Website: walmart
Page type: receipt
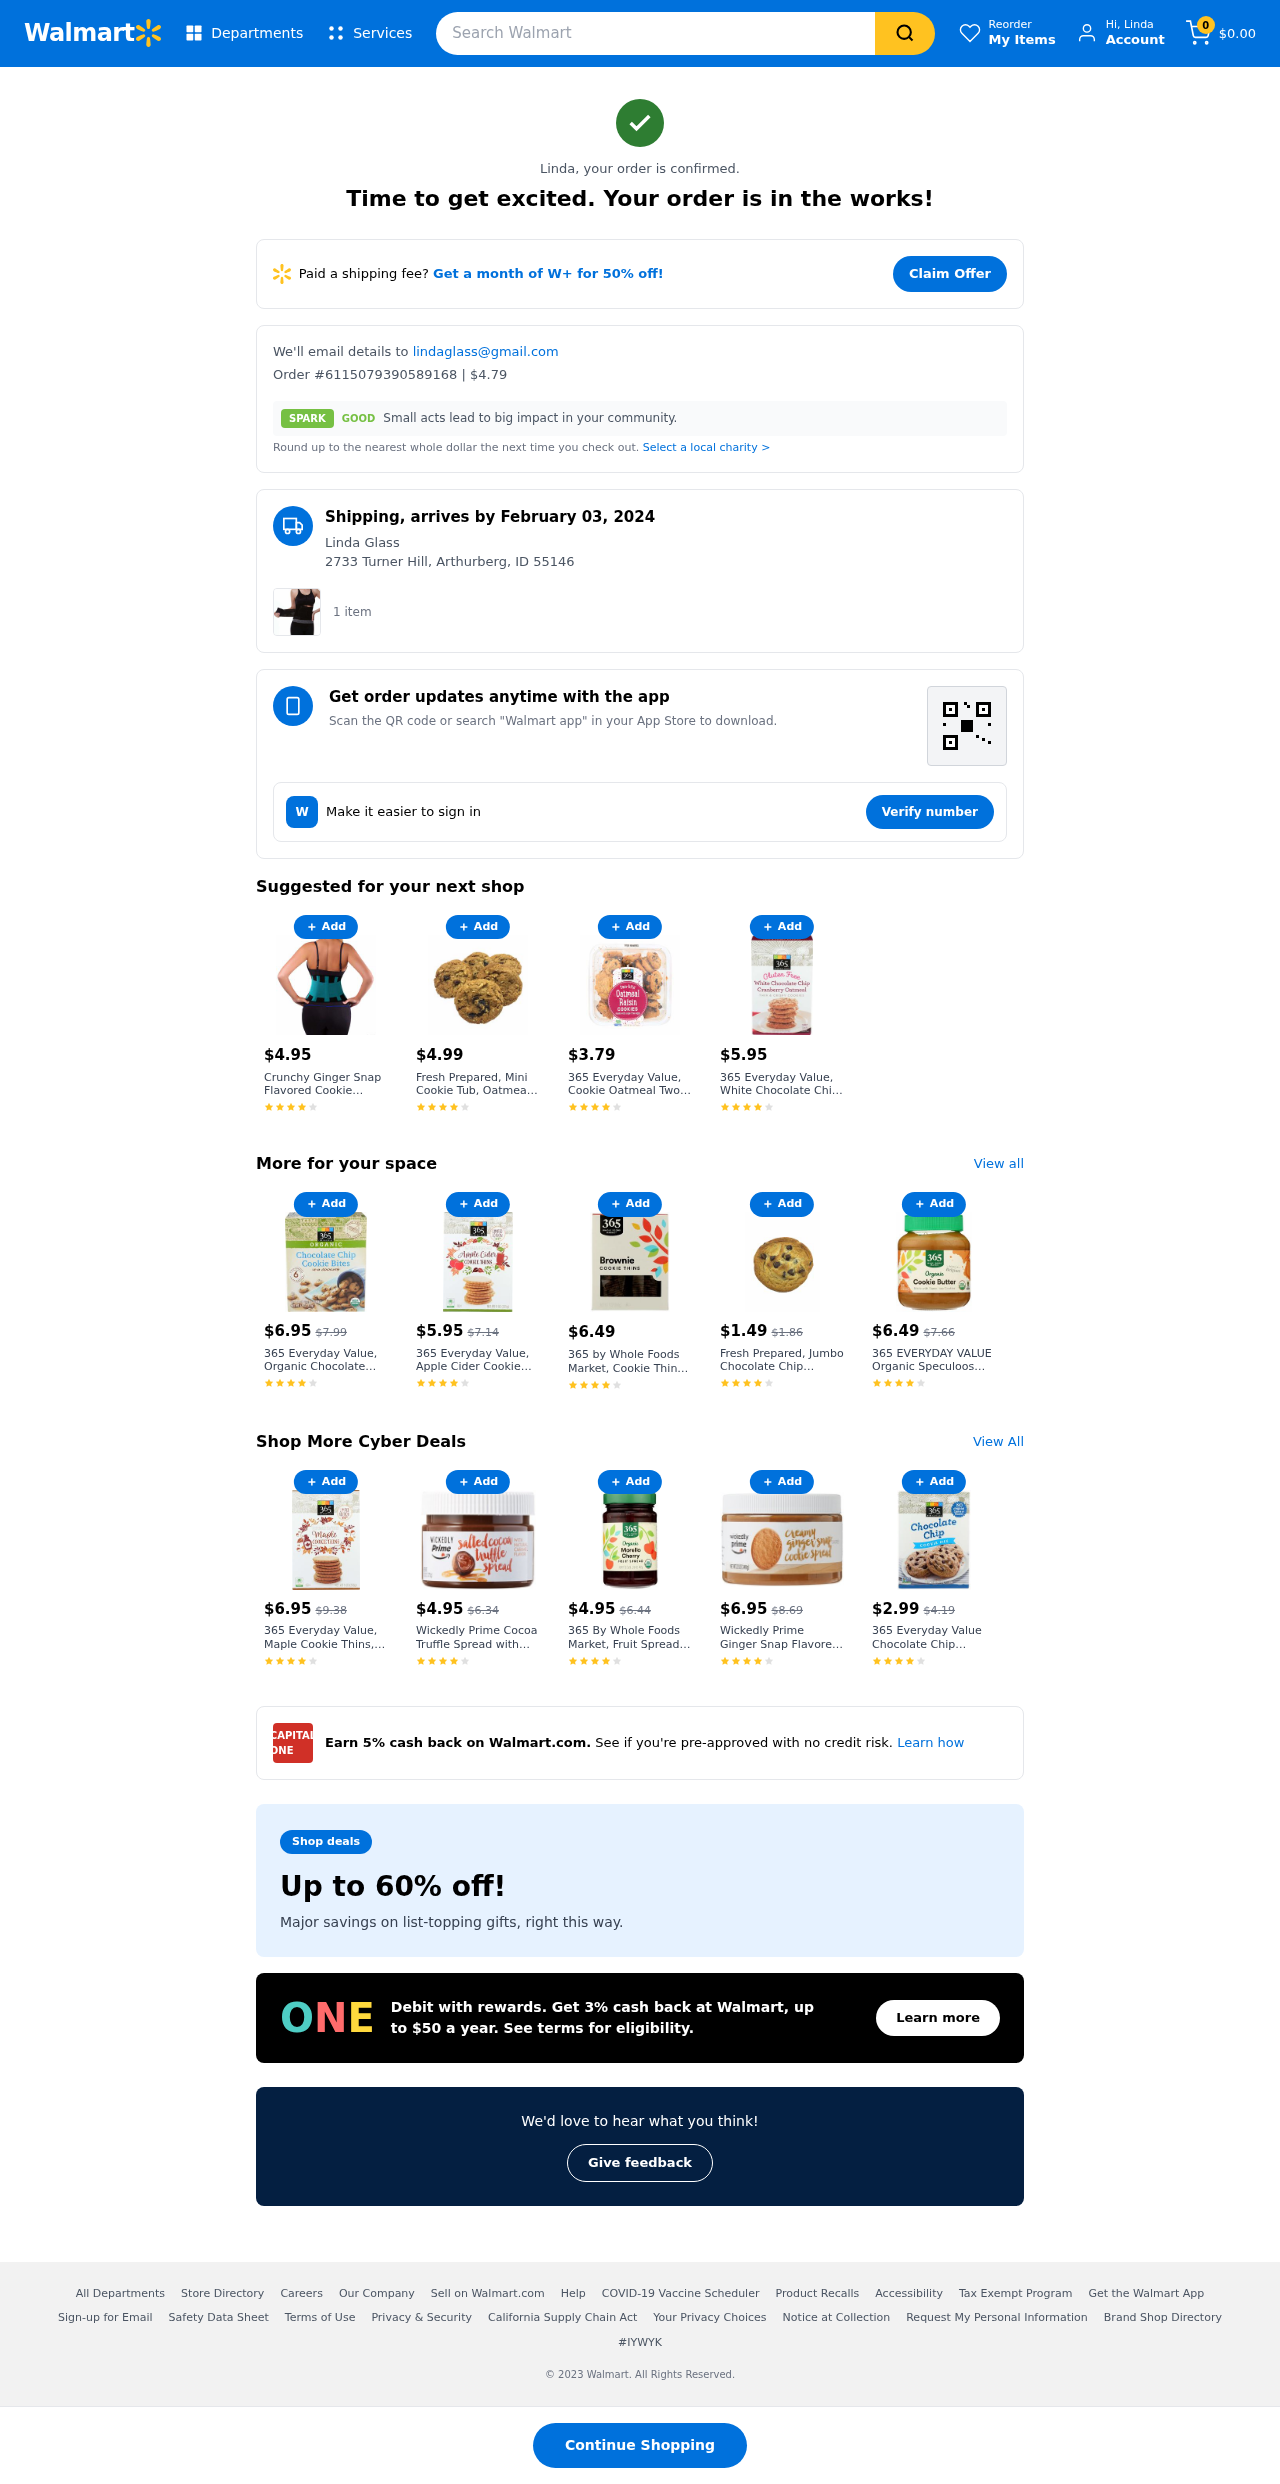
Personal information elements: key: PII_EMAIL
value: lindaglass@gmail.com
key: PII_FIRSTNAME
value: Linda
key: PII_FULLNAME
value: Linda Glass
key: PII_ADDRESS
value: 2733 Turner Hill, Arthurberg, ID 55146
Product elements: key: PRODUCT10_NAME
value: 365 EVERYDAY VALUE Organic Speculoos Cookie Butter Spread, 12.3 OZ
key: PRODUCT10_PRICE
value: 6.49
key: PRODUCT11_NAME
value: Fresh Prepared, Oatmeal Raisin Cookie (24 Count)
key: PRODUCT11_PRICE
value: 10.99
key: PRODUCT12_NAME
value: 365 Everyday Value, Maple Cookie Thins, 9 oz
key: PRODUCT12_PRICE
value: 6.95
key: PRODUCT13_NAME
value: Wickedly Prime Cocoa Truffle Spread with Salted Caramel, 13.22oz
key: PRODUCT13_PRICE
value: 4.95
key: PRODUCT14_NAME
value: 365 By Whole Foods Market, Fruit Spread Cherry Organic, 17 Ounce
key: PRODUCT14_PRICE
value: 4.95
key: PRODUCT15_NAME
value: Wickedly Prime Ginger Snap Flavored Cookie Spread, Creamy, 12 Ounce
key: PRODUCT15_PRICE
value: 6.95
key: PRODUCT16_NAME
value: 365 Everyday Value Chocolate Chip Cookie Mix, 15 oz
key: PRODUCT16_PRICE
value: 2.99
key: PRODUCT17_NAME
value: Wickedly Prime Ginger Snap Flavored Cookie Spread, Crunchy, 12 Ounce (Pack of 4)
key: PRODUCT17_PRICE
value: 6.49
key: PRODUCT1_QUANTITY
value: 1
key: PRODUCT2_NAME
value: Crunchy Ginger Snap Flavored Cookie Spread, 12 oz
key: PRODUCT2_PRICE
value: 4.95
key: PRODUCT3_NAME
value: Fresh Prepared, Mini Cookie Tub, Oatmeal Raisin, 11 Oz
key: PRODUCT3_PRICE
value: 4.99
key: PRODUCT4_NAME
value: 365 Everyday Value, Cookie Oatmeal Two Bite, 10.5 Ounce
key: PRODUCT4_PRICE
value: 3.79
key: PRODUCT5_NAME
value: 365 Everyday Value, White Chocolate Chip Cranberry Oatmeal, Thin & Crispy Cookies, 7 oz
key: PRODUCT5_PRICE
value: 5.95
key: PRODUCT6_NAME
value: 365 Everyday Value, Organic Chocolate Chip Cookie Bites (6 - 1.05 Ounce Packages), 6.3 Ounce
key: PRODUCT6_PRICE
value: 6.95
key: PRODUCT7_NAME
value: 365 Everyday Value, Apple Cider Cookie Thins, 9 oz
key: PRODUCT7_PRICE
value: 5.95
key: PRODUCT8_NAME
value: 365 by Whole Foods Market, Cookie Thins, Brownie, 7 Ounce
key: PRODUCT8_PRICE
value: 6.49
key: PRODUCT9_NAME
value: Fresh Prepared, Jumbo Chocolate Chip Cookie, 2.5 Oz (1 Count)
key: PRODUCT9_PRICE
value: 1.49
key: PRODUCT6_ORIGINAL_PRICE
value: $7.99
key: PRODUCT7_ORIGINAL_PRICE
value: $7.14
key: PRODUCT9_ORIGINAL_PRICE
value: $1.86
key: PRODUCT10_ORIGINAL_PRICE
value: $7.66
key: PRODUCT11_ORIGINAL_PRICE
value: $13.41
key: PRODUCT12_ORIGINAL_PRICE
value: $9.38
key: PRODUCT13_ORIGINAL_PRICE
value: $6.34
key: PRODUCT14_ORIGINAL_PRICE
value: $6.44
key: PRODUCT15_ORIGINAL_PRICE
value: $8.69
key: PRODUCT16_ORIGINAL_PRICE
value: $4.19
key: PRODUCT17_ORIGINAL_PRICE
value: $8.57
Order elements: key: ORDER_NUM_ITEMS
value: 0
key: ORDER_TOTAL
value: $0.00
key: ORDER_ID
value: #6115079390589168
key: ORDER_TOTAL
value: $4.79
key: ORDER_DELIVERY_DATE
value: February 03, 2024
Search elements: key: HEADER_SEARCH
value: Search Walmart